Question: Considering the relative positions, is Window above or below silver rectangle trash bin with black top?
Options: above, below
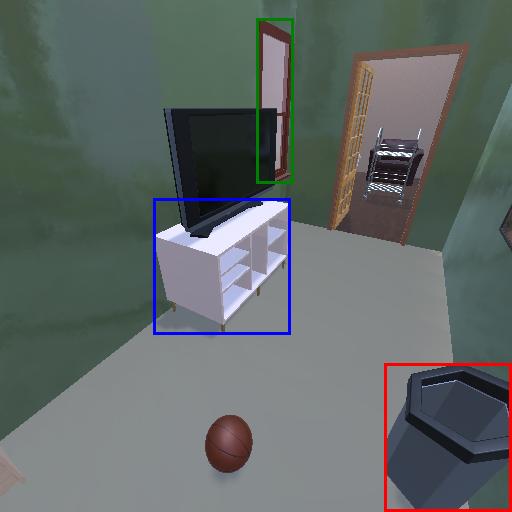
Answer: above